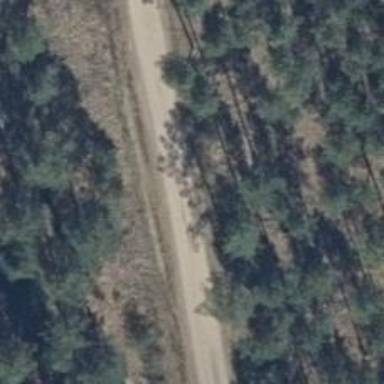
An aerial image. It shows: Gravel track with grade3 tracktype.